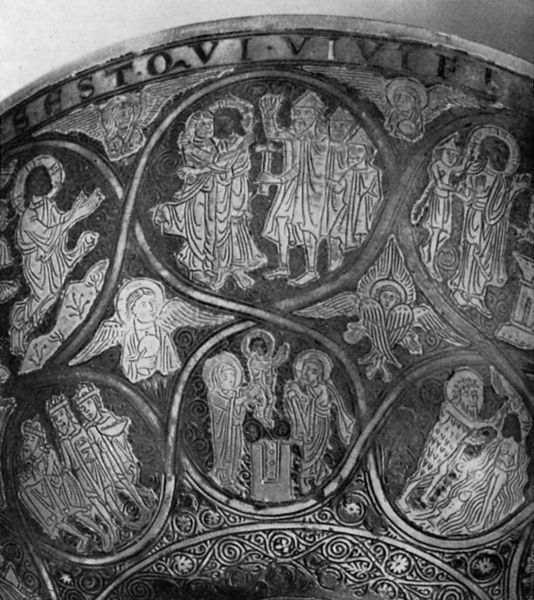
Titel: Bertolduskelch aus dem Kloster Wilten mit Patene und Saugröhrchen
Standort: Herkunft: Innsbruck, Kloster Wilten (EU - AUT)
Institution: Wien, Kunsthistorisches Museum
Schlagwörter: blätter, flügel, mann, wasser, frauen, menschen, frau, männer, ornament, schale, teller, kind, krone, engel, relief, holzschnitt, schrift, könig, detail, inschrift, ornamente, metall, foto, schnitt, schwarzweiß, buchstaben, ritter, ranke, schnitzerei, heiligenschein, christus, jesus, jesus christus, mittelalter, bittsteller, bischöfe, könige, heilige, taufe, maria, szenen, spiralen, fische, josef, elfenbein, münze, johannes der täufer, schriftband, darbringung im tempel, heiligenschin, heilsgeschehen